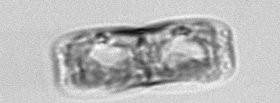
Label: pennate_morphotype1